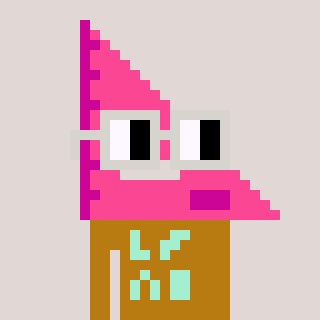
a pixel art character with square light gray glasses, a squadron ruler-shaped head and a gold-colored body on a warm background